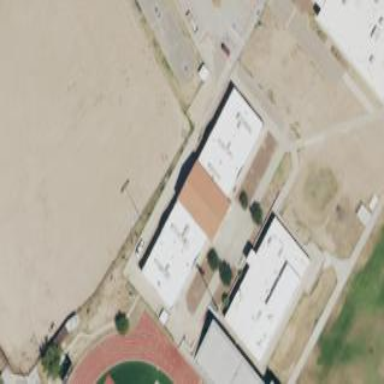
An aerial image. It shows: School building.